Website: bh-photo
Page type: orders-overview
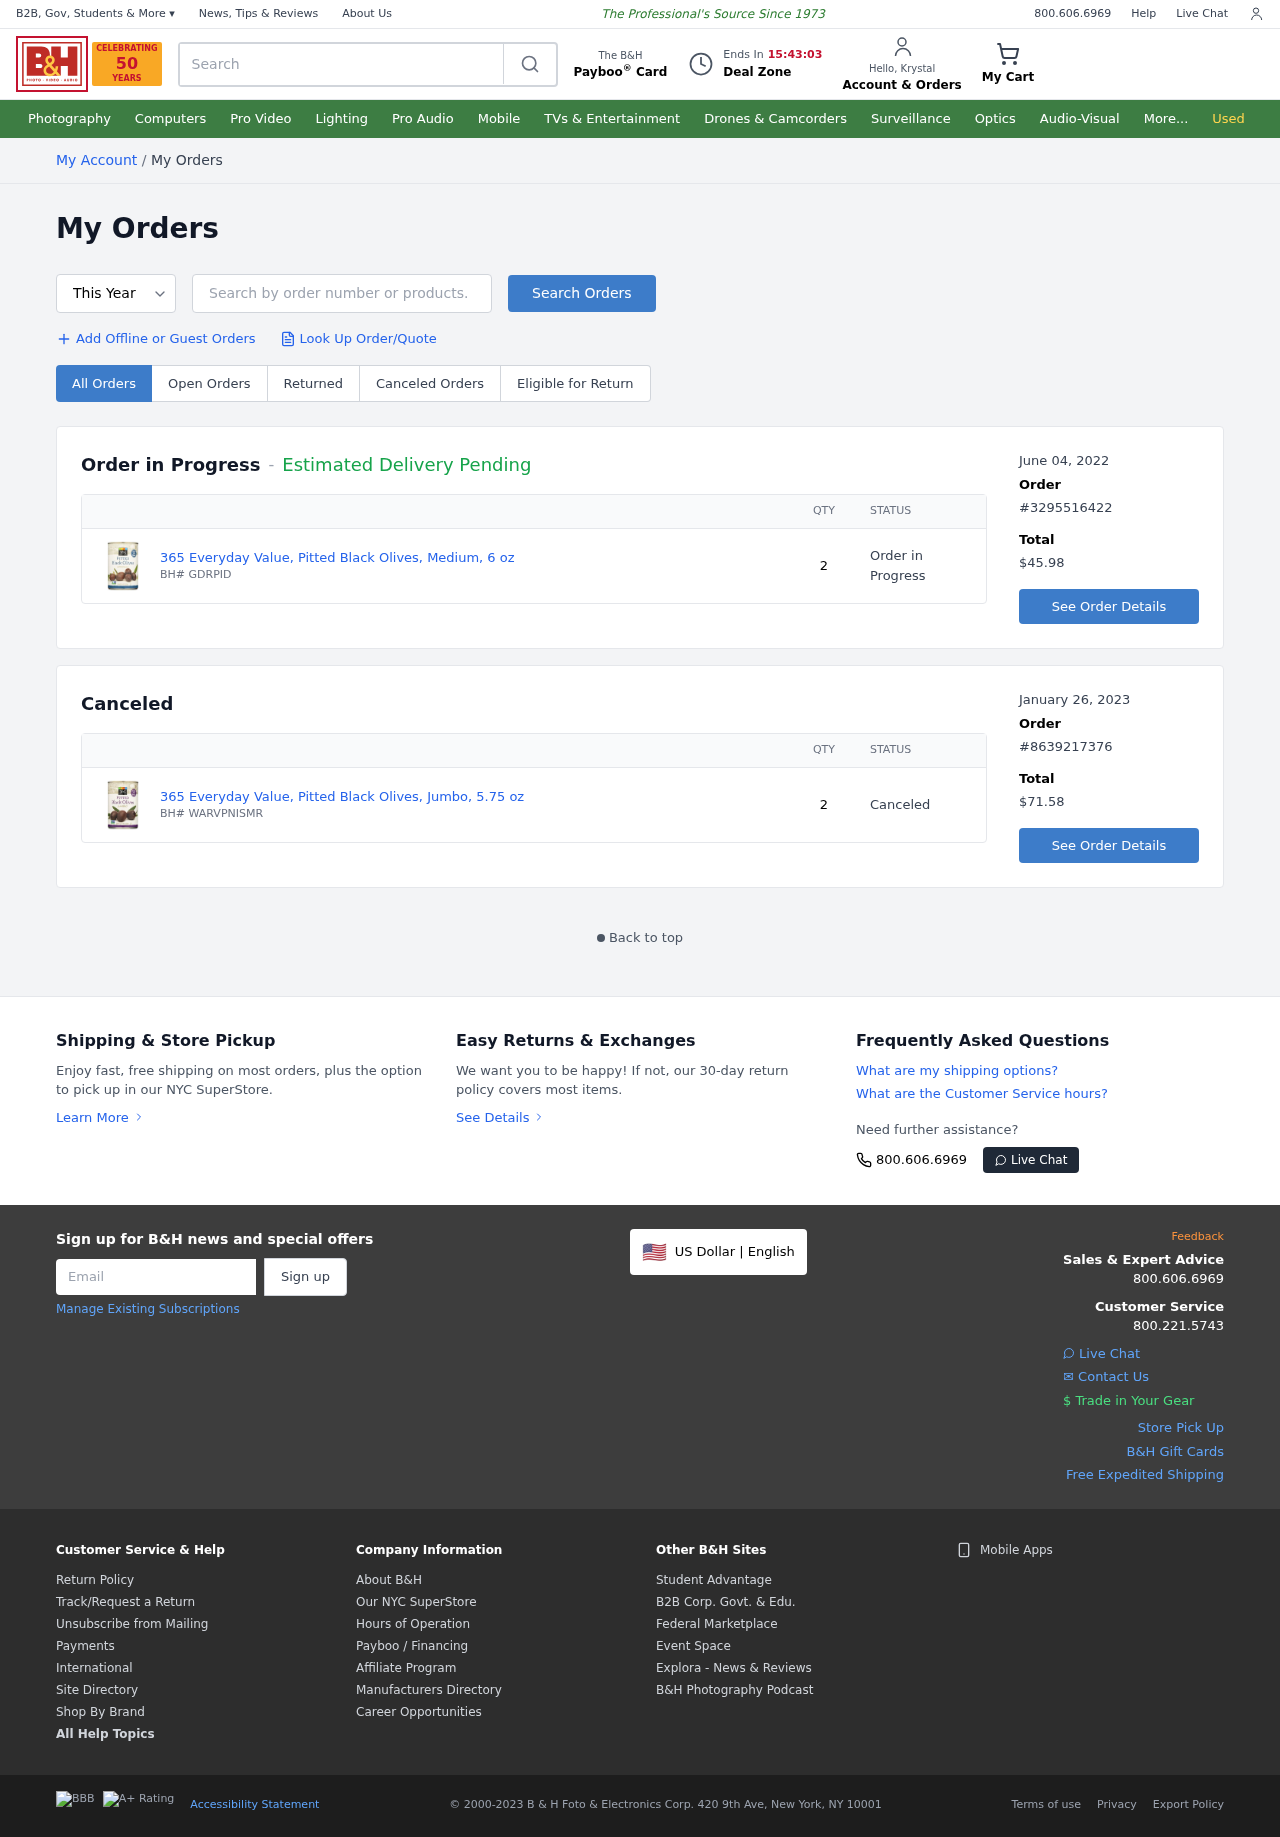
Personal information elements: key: PII_FIRSTNAME
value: Krystal
Product elements: key: PRODUCT1_NAME
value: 365 Everyday Value, Pitted Black Olives, Medium, 6 oz
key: PRODUCT1_QUANTITY
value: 2
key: PRODUCT2_NAME
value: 365 Everyday Value, Pitted Black Olives, Jumbo, 5.75 oz
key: PRODUCT2_QUANTITY
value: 2
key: PRODUCT1_SKU
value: BH# GDRPID
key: PRODUCT2_SKU
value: BH# WARVPNISMR
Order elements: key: ORDER_DATE
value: June 04, 2022
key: ORDER_ID
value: #3295516422
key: ORDER_TOTAL
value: $45.98
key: ORDER_DATE2
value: January 26, 2023
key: ORDER_ID2
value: #8639217376
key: ORDER_TOTAL2
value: $71.58
Search elements: key: HEADER_SEARCH
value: Search
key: SEARCH_ORDERS
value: Search by order number or products.